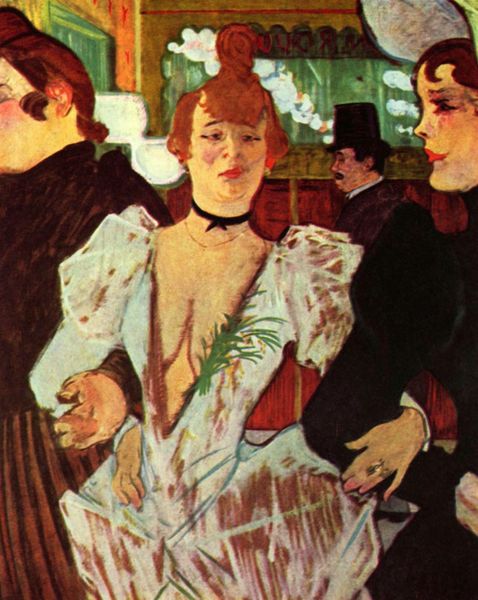
Titel: La Goule betritt mit zwei Frauen das "Moulin Rouge"
Künstler: Henri de Toulouse-Lautrec
Standort: New York (New York)
Institution: The Museum of Modern Art
Schlagwörter: gemälde, hand, haut, mann, weiß, cezanne, frauen, grün, menschen, ausschnitt, bar, blume, blumen, braun, brust, busen, cafe, damen, fenster, finger, frankreich, frau, frisur, grau, haar, hut, hüte, jahrhundertwende, kaffeehaus, kleid, lampen, licht, lichter, mund, männer, paris, profil, schwarz, toulouse lautrec, zimmer, blick, dame, gras, rot, fest, haube, hochformat, rock, schleife, tanz, zylinder, bart, betrunken, gesichter, lokal, mützen, wand, arm, arme, falten, gesicht, rahmen, samt, ärmel, hals, hände, innenraum, portrait, spiegel, rauch, haare, mutter, cabaret, pflanze, prostituierte, tanzen, tänzerin, zilinder, dekolletee, dekoltee, lippe, lippen, locke, puffärmel, schultern, kopfbedeckung, taille, brüste, dutt, komplementär, halsband, moderne, van gogh, ausdruck, besucher, braut, jugendstil, münder, salon, club, vergnügen, gestreift, streifen, um 1900, kropfband, lippenstift, ring, gesteck, grass, striche, umriss, griff, dirne, rothaarig, zweig, lautrec, rote haare, rothaarige, durchsichtig, begleitung, kaffe, töchter, moulin rouge, v ausschnitt, freundinnen, farnkreich, gast, titten, nachtleben, bordell, geichter, freier, huren, boheme, nachtclub, decolletee, kurtisane, decolette, kokotte, eingehakt, zyliner, untergehakt, folies, toupet, danseuse, etablissement, la goulue, bergere, divan japonais, frsuf, galette, im bordell, rsuen, toulouse lautrac, toulouse loutrac, tulous laitrec, 20. jahrhundert, 1900